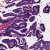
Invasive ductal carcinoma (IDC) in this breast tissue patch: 0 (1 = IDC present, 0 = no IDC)